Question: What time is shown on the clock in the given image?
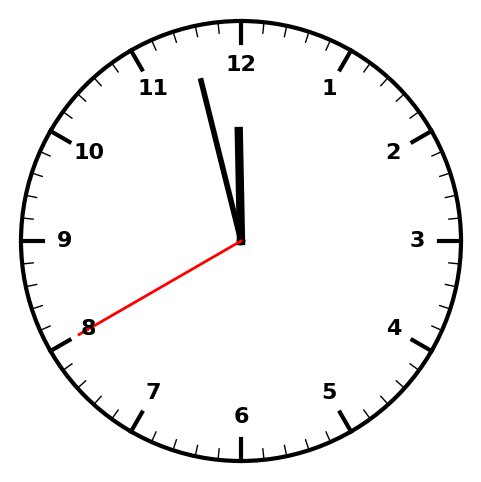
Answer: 11:57:40